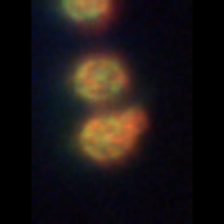
Taxon: Thalassiosira
Group: Diatoms